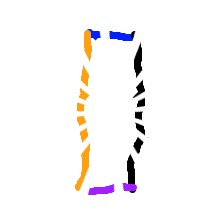
Shape: rectangle